Interaction volume radius: 5 \u00c5
Interaction volume height: 10 \u00c5
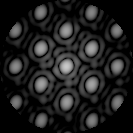
Disorder parameter: 0.08959